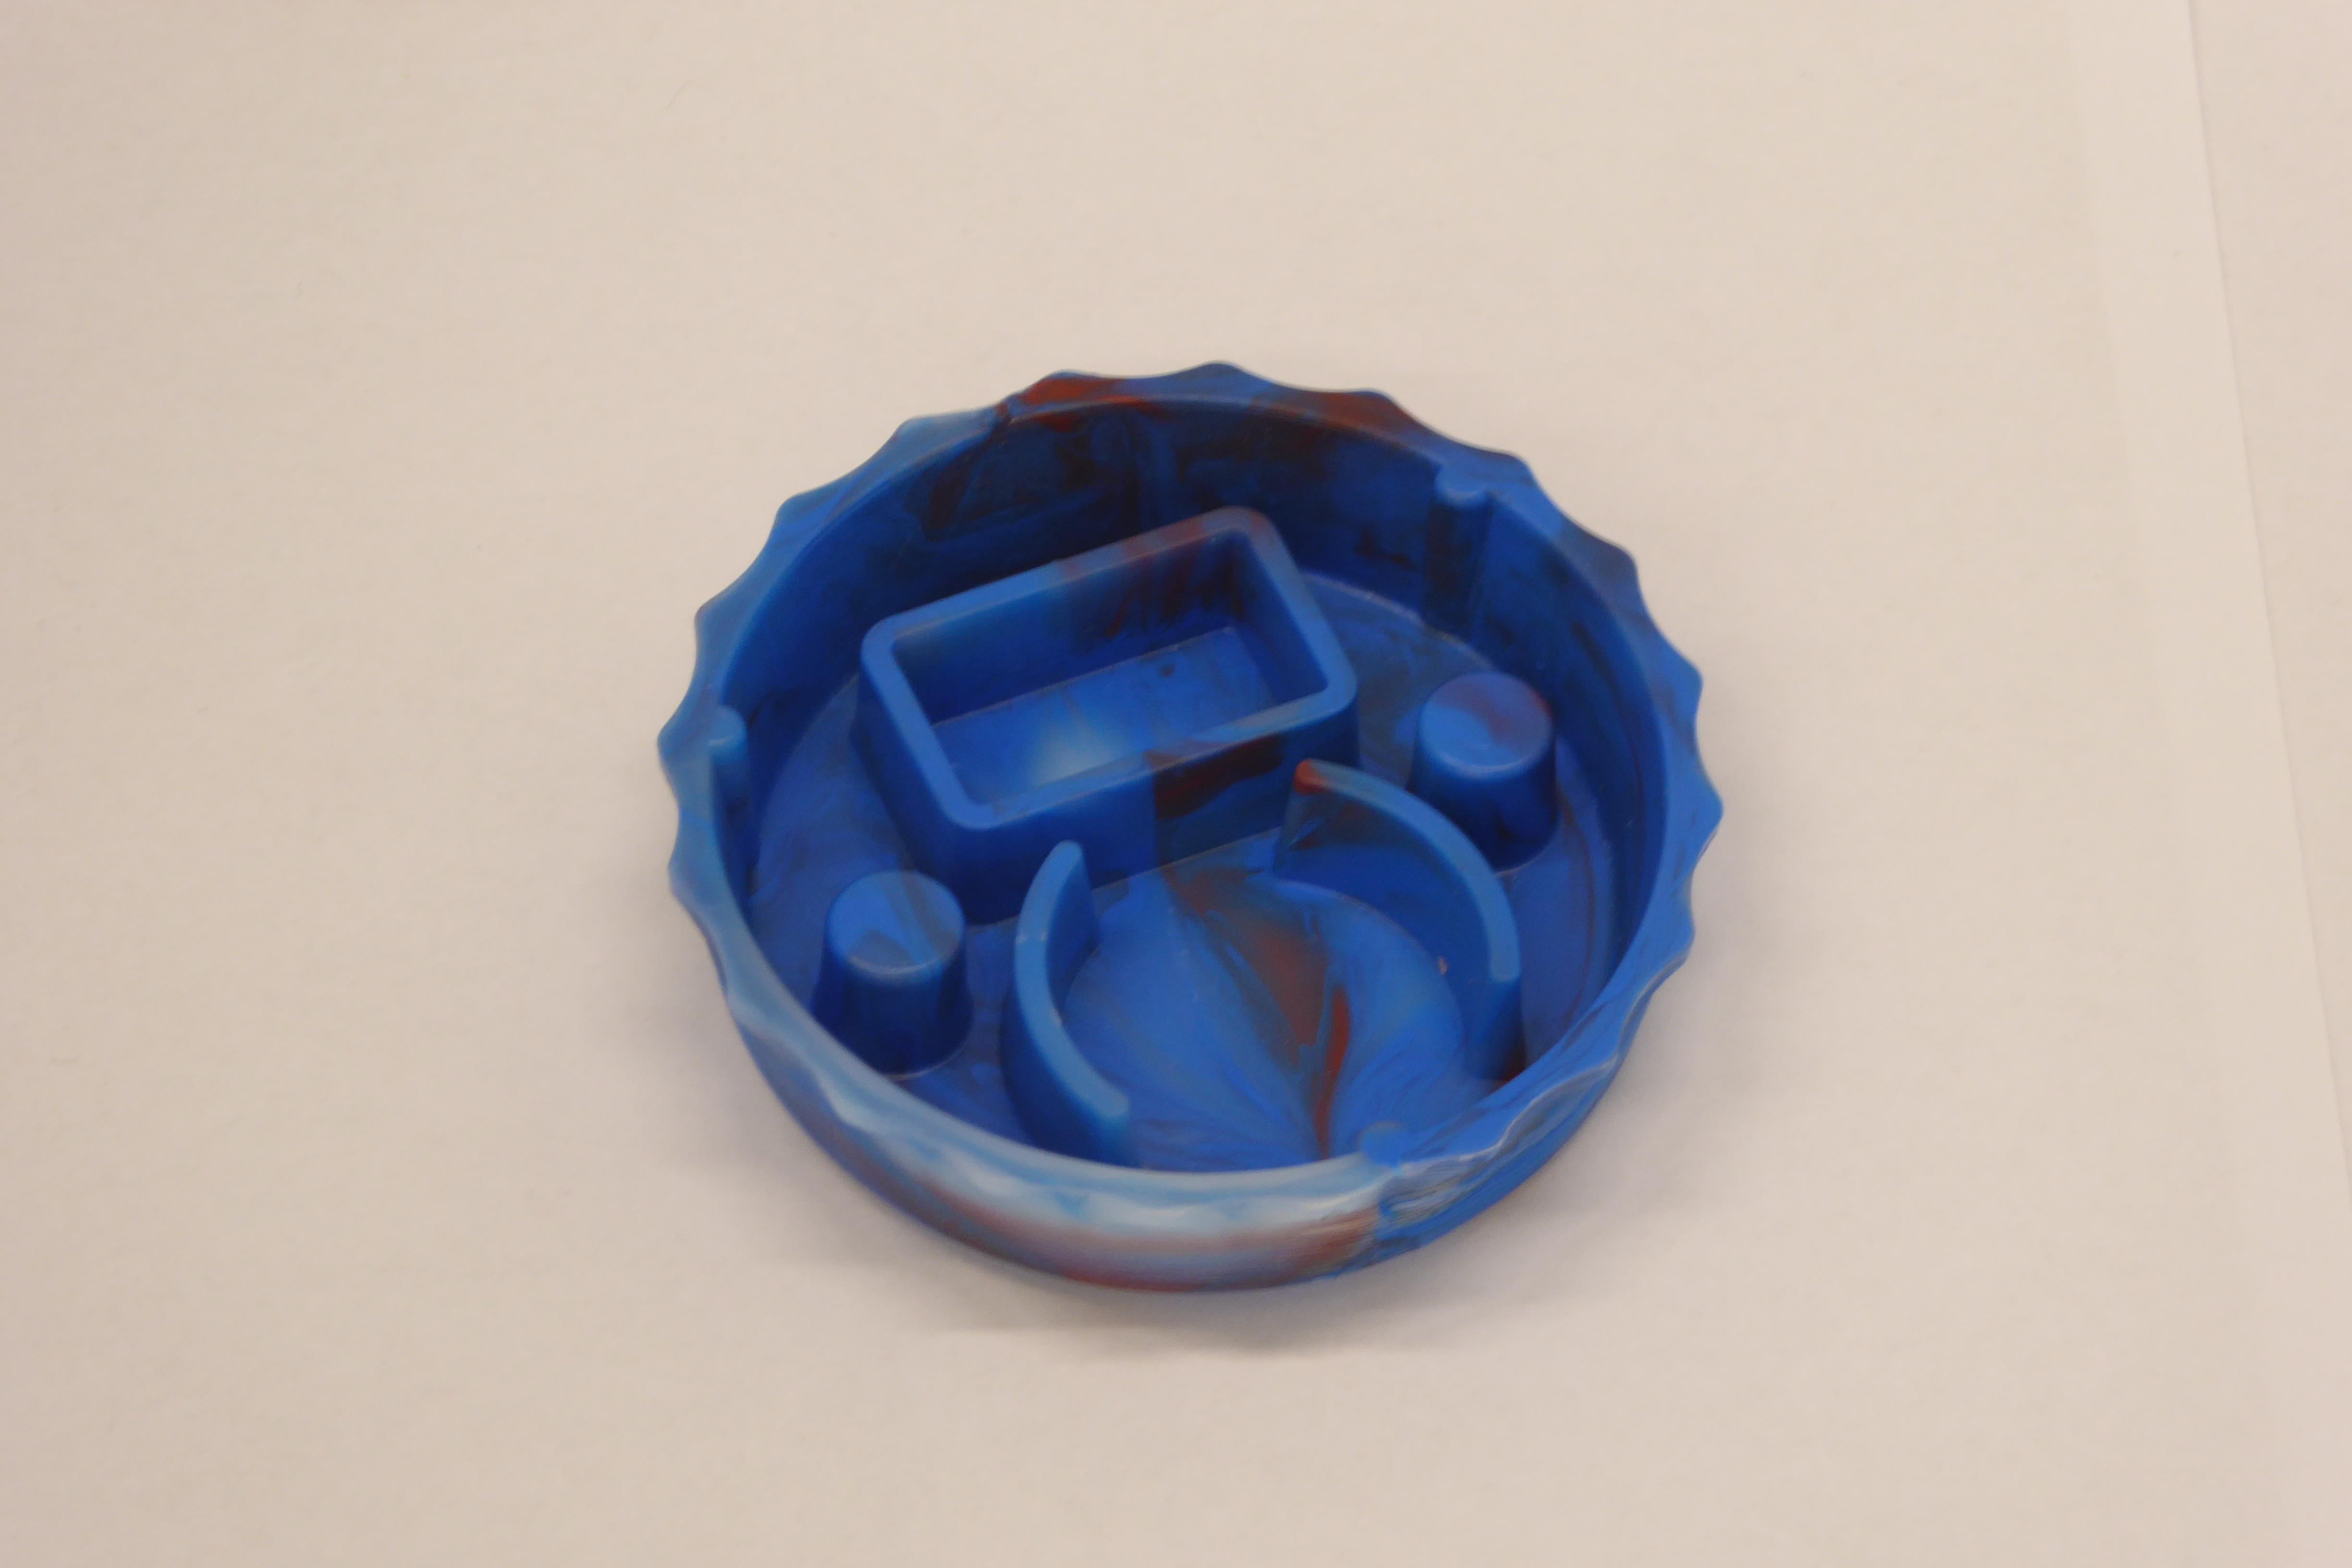
Label: Bottle Opener - Inlay